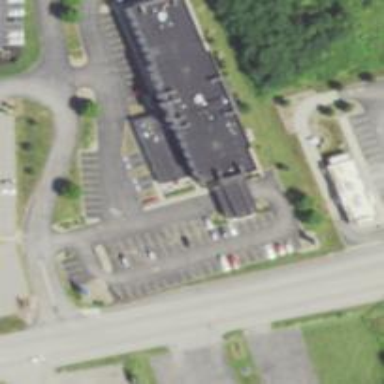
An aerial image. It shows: Hotel building.